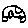
Label: car